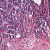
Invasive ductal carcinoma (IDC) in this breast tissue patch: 0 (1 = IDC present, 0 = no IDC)